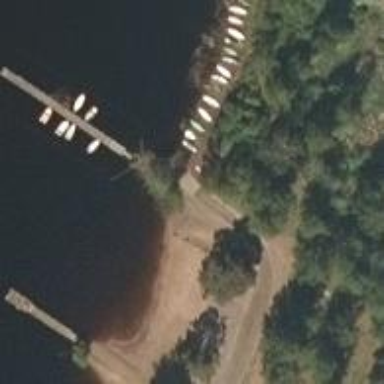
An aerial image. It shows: Slipway on leisure land.